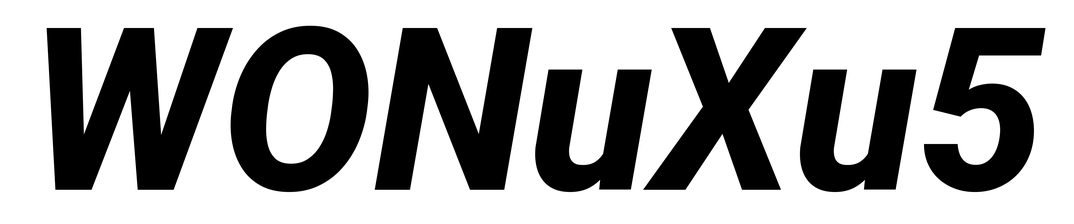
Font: Roboto-Italic_ExtraBold_Italic